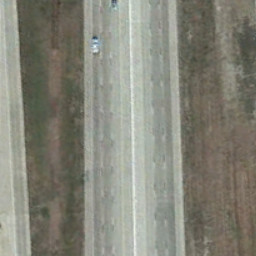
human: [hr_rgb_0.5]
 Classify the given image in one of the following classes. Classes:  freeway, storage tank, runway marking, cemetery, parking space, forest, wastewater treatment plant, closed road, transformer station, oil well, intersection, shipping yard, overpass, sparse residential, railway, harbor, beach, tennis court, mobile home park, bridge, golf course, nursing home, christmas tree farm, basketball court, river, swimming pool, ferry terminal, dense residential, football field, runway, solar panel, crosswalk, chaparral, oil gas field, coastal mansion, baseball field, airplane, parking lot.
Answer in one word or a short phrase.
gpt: freeway